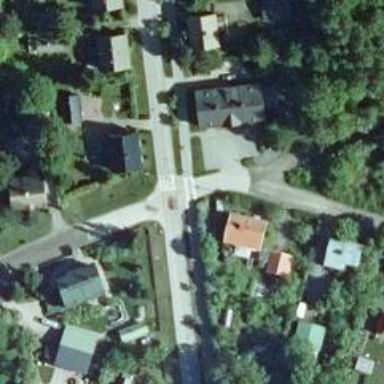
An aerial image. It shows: Uncontrolled road crossing.